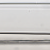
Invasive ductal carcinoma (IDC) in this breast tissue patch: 0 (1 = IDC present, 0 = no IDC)